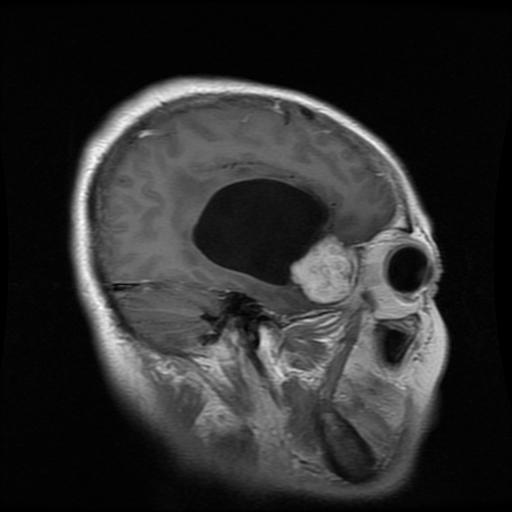
Label: meningioma